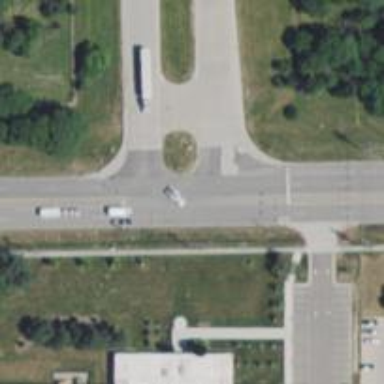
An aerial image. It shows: Tertiary road with asphalt surface. There is separate sidewalk along the road.